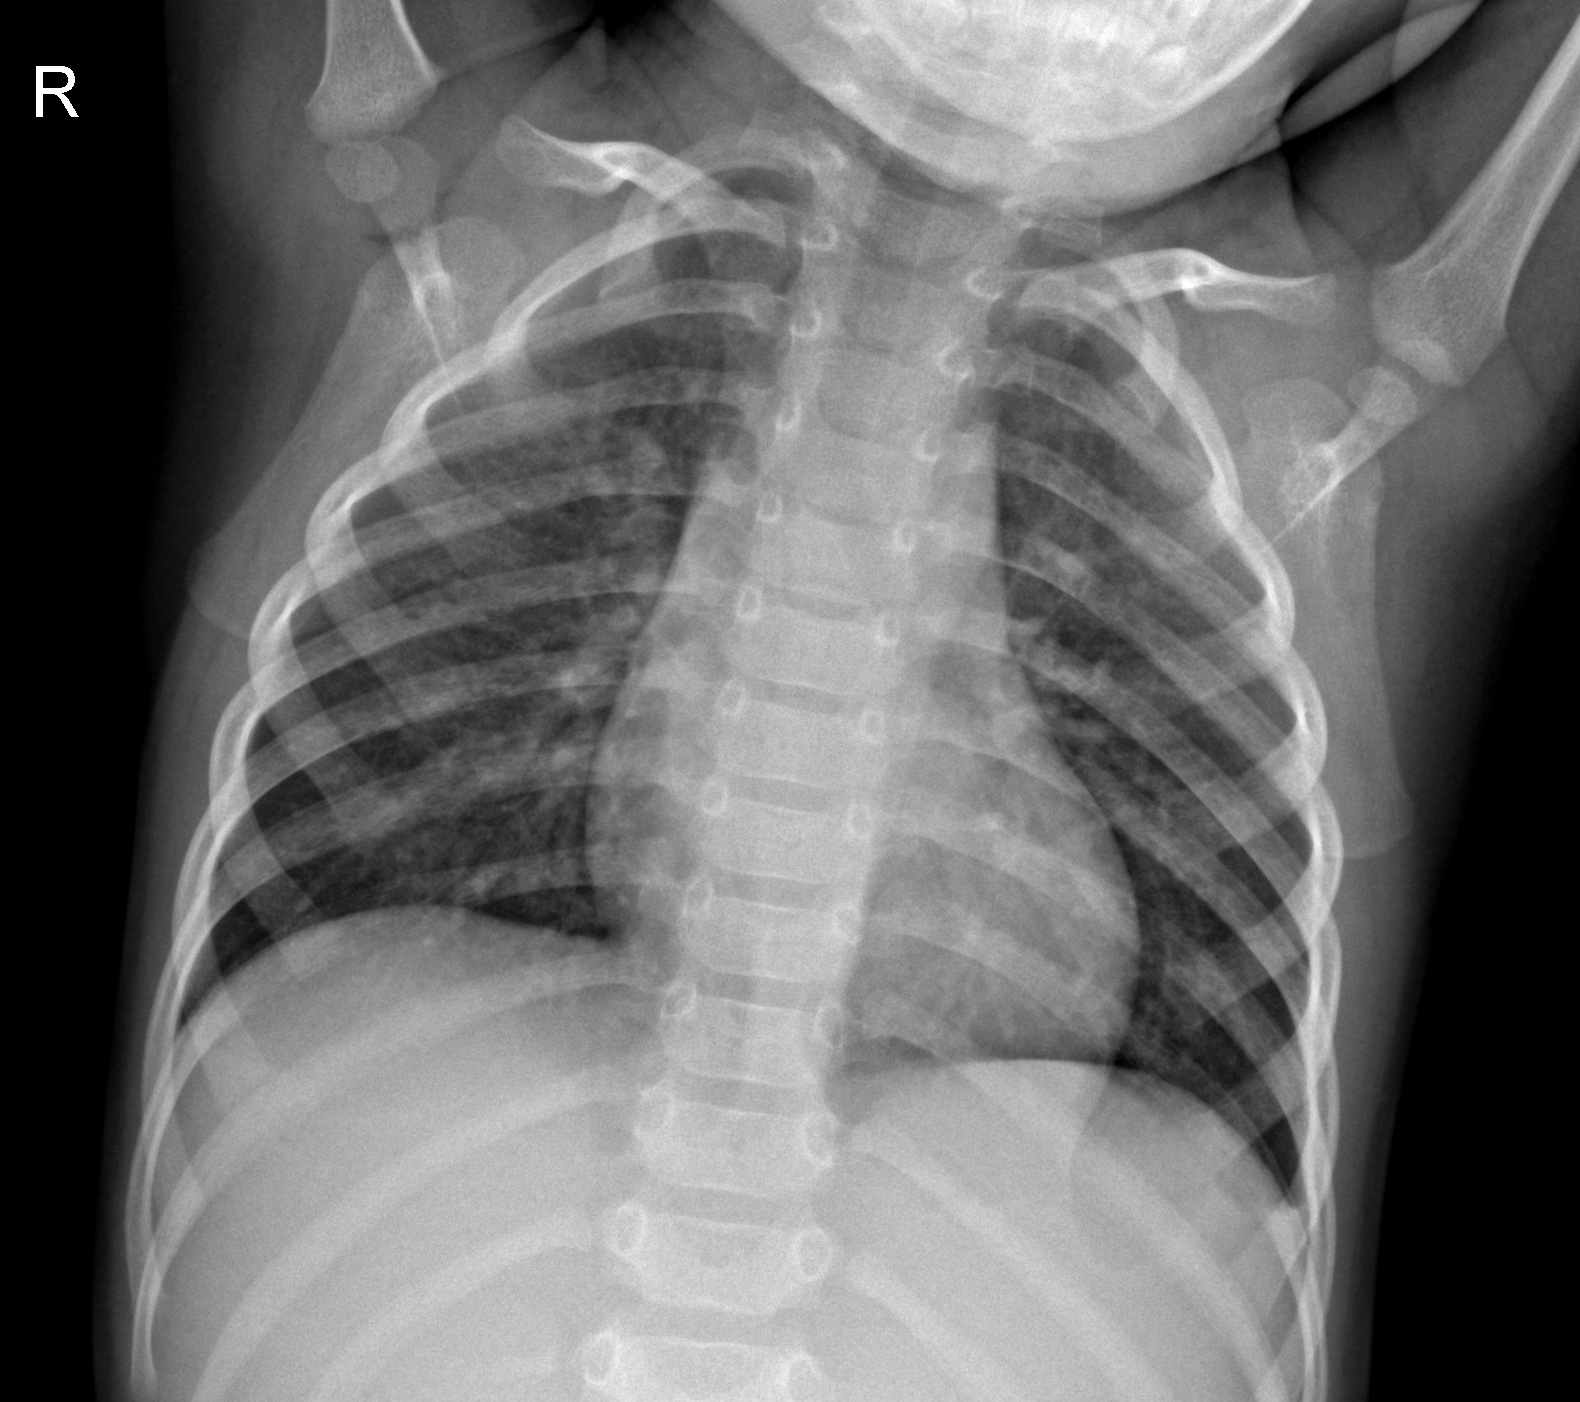
Diagnosis: NORMAL